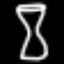
Label: hourglass